Interaction volume radius: 5 \u00c5
Interaction volume height: 45 \u00c5
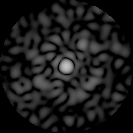
Disorder parameter: 0.8268